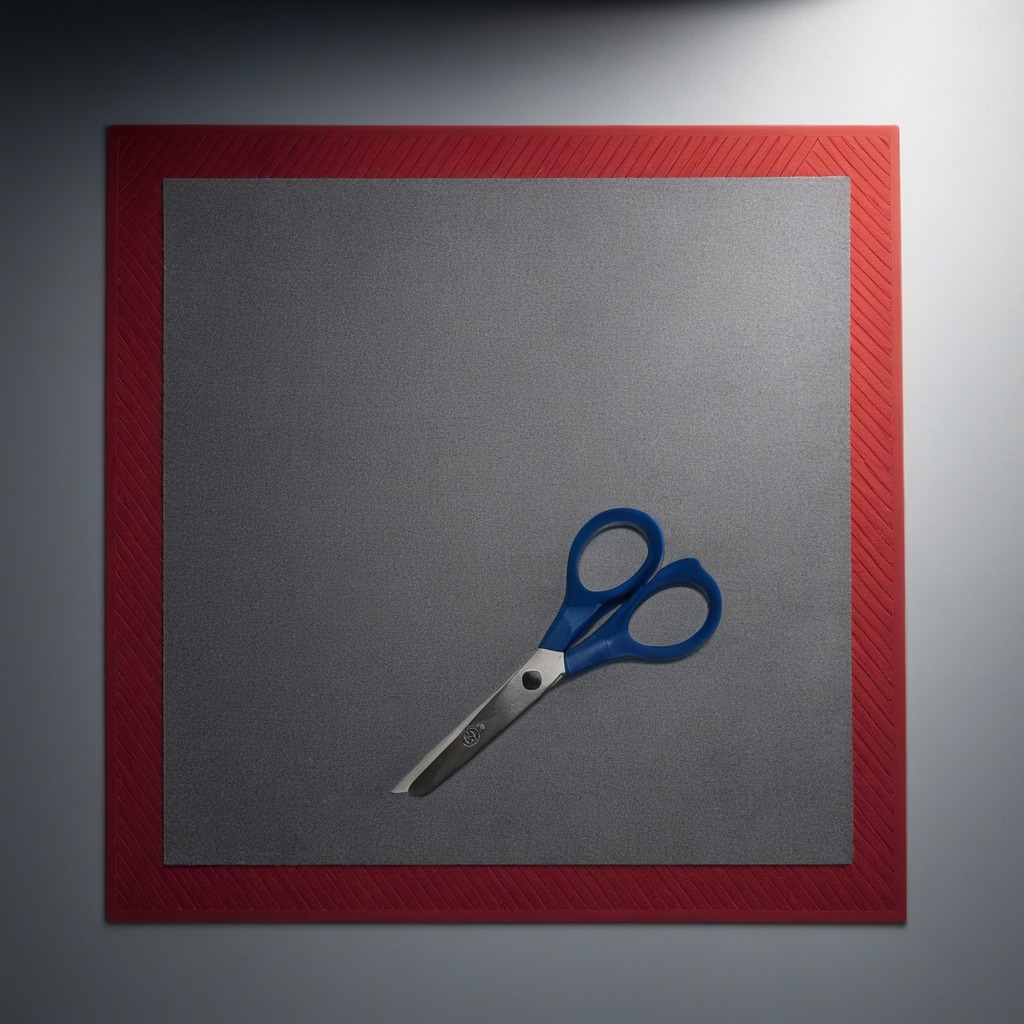
A scissor lying on the tabletop